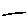
Label: line